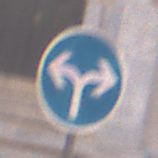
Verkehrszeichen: VorgeschriebeneFahrtrichtungRechtsOderLinks
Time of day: MorningAfternoon
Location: Outdoor (Urban)
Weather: PartlyCloudy
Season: NotSpecified
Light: Natural